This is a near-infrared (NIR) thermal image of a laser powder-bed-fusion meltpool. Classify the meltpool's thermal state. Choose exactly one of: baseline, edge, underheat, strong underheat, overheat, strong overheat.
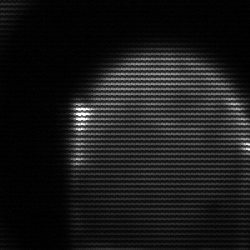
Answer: edge